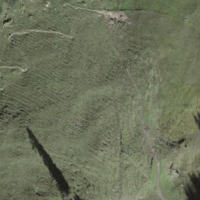
EUNIS habitat code: 23
Species observed at this site:
Boloria titania